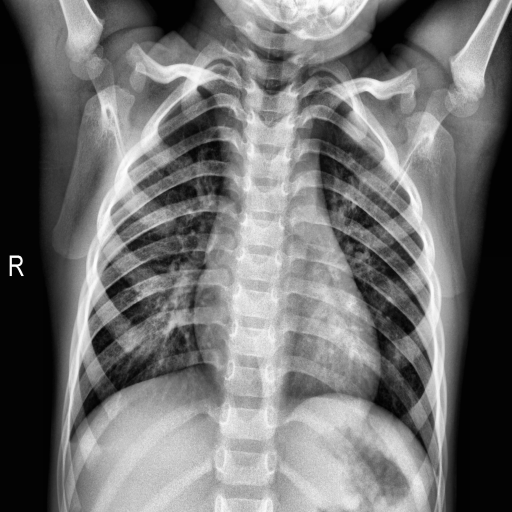
Finding: NORMAL